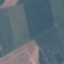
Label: AnnualCrop